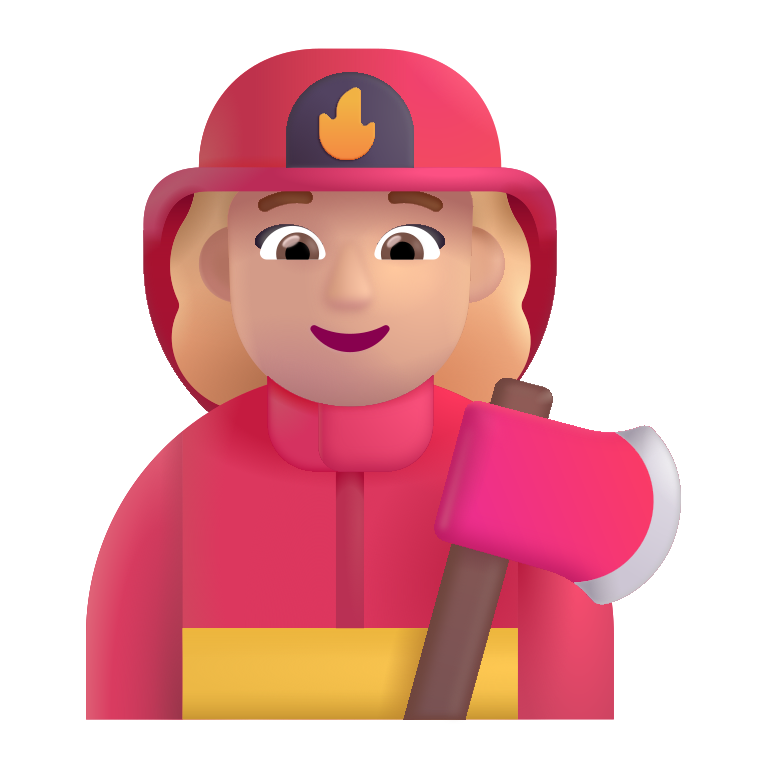
woman firefighter color  light